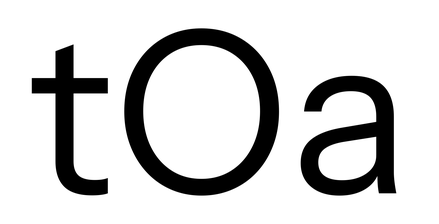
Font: InstrumentSans_Regular